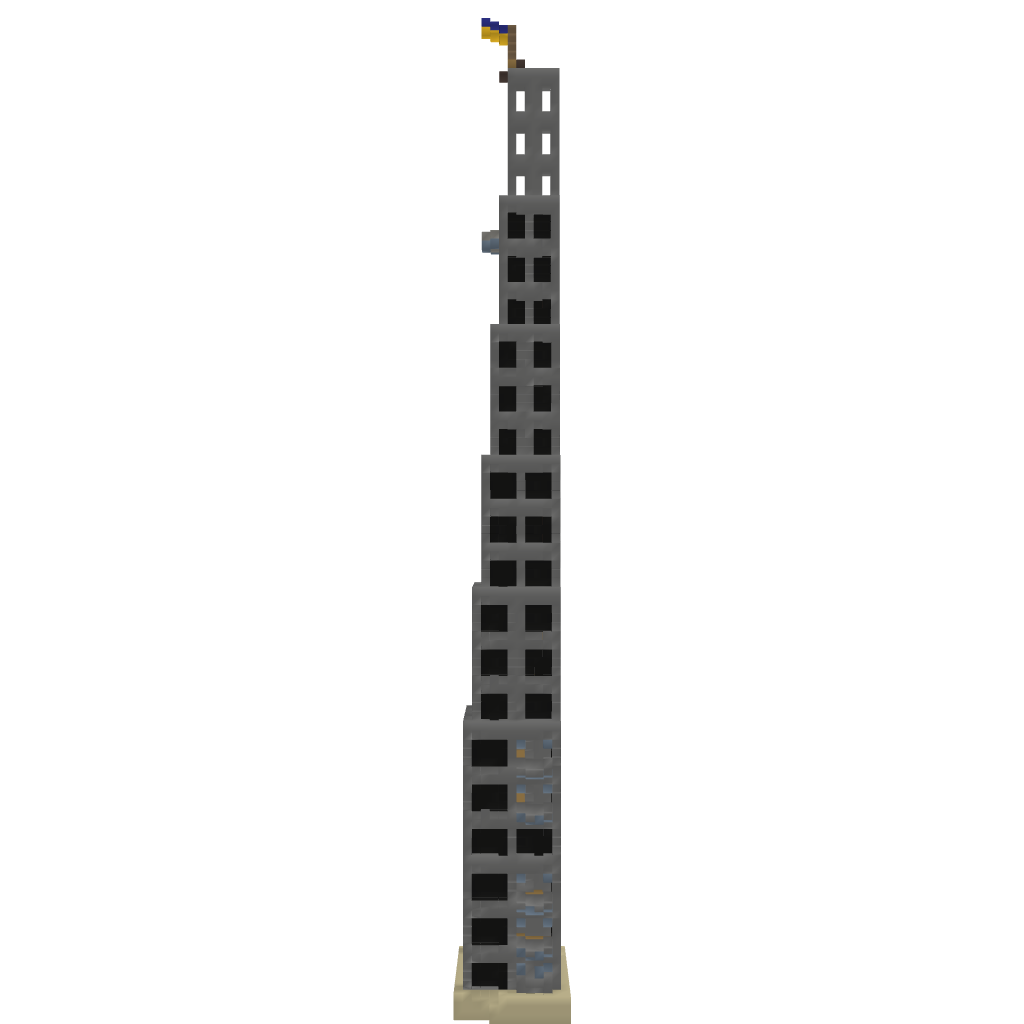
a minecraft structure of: Hotel "Odessa"